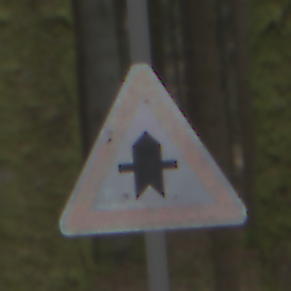
Verkehrszeichen: Vorfahrt
Umgebung: Outdoor, Nature
Tageszeit: Midday
Wetter: Overcast
Licht: Natural
Jahreszeit: NotSpecified
Kontrast: LowContrast